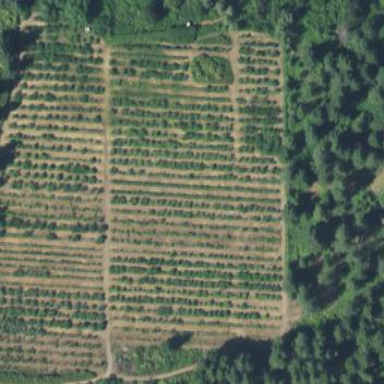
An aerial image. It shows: Orchard.